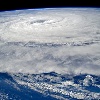
Label: cloud